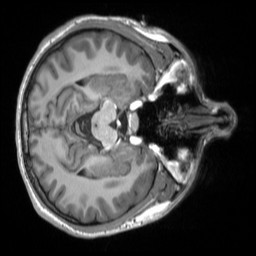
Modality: T1w
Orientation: axial
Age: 18
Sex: male
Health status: healthy
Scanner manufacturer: siemens
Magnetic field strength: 3 T
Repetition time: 2.53 s
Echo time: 0.00219 s